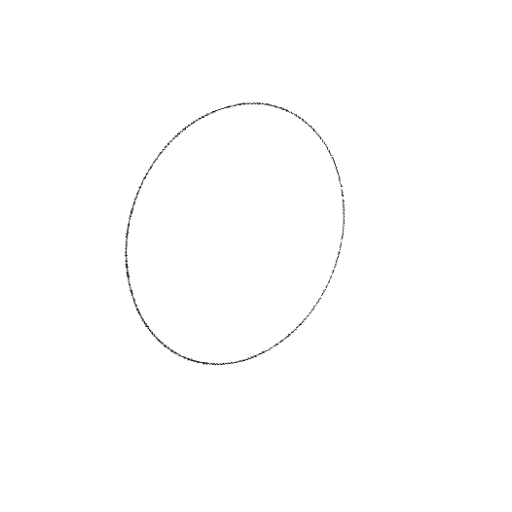
Crossing number: 0